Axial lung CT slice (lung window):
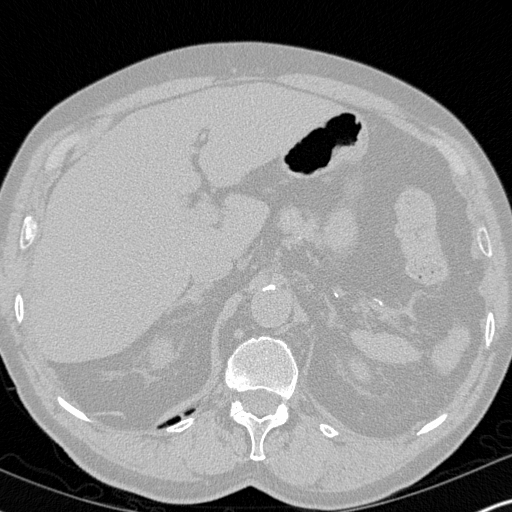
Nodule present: no